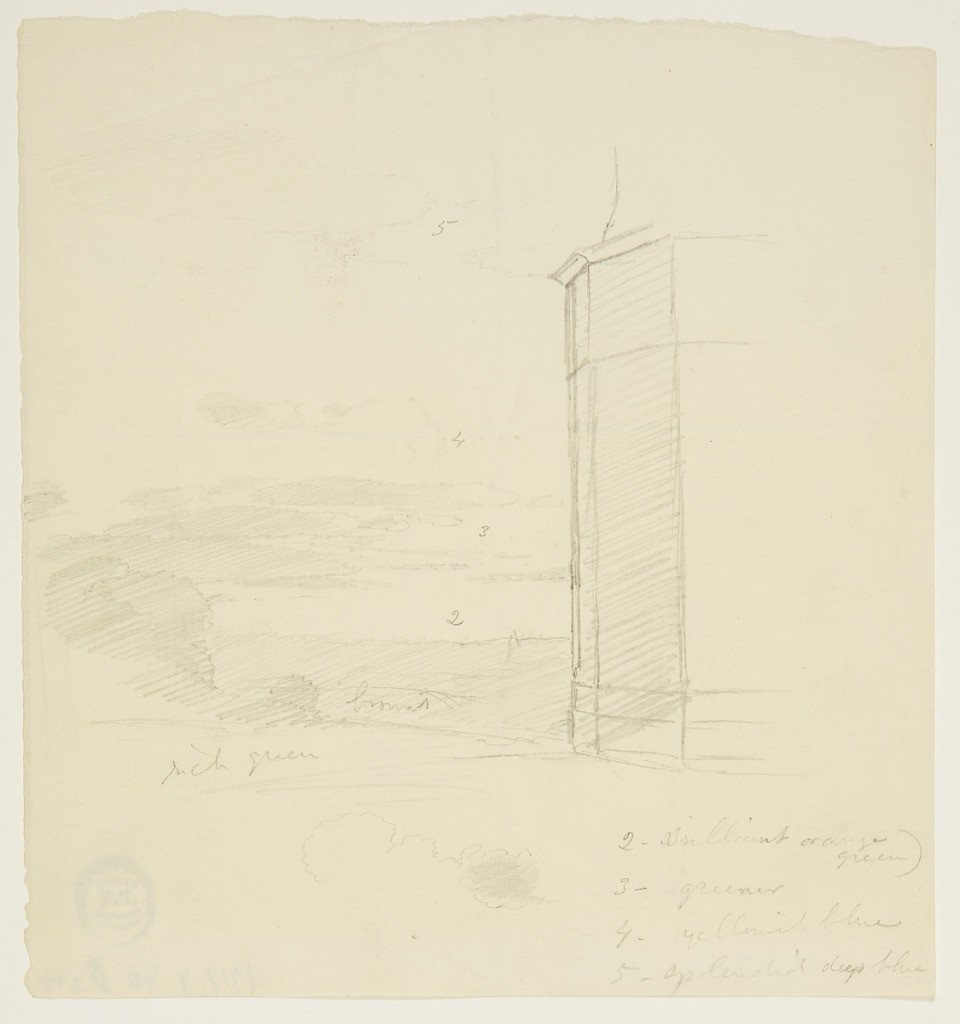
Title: Hilltop View with a Structure
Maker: Frederic Edwin Church, American, 1826–1900
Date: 1850–65
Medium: Graphite on white laid paper
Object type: Drawing
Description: Landscape sketch showing the view from the top of a hill with a structure. The foreground is comprised of the surface of the nearby hill, while an octagonal structure--possibly some kind of tower or a memorial--rises out of view at upper right. Its near side is shaded. At left, nearby treetops are visible above a dark and rolling landscape that comprises the middle distance and background. Bands of puffy, shaded clouds float in the sky just above the horizon. At lower center, an isolated view of a billowing cloud is included.